Question: I'm trying to show data of count & percentage in a stacked bar with ggplot2. Data ist here
<URL>
I tried this:
'''
p <- colorList %>% ggplot(mapping = aes(x=factor(age, levels = c("young","old")),fill=factor(answer_correct, levels = c(0,1), labels = c("False","Correct"))))
'''
'''
p + geom_bar(stat="count", position="stack")+facet_grid(~condition)+labs(title="Colors",subtitle = "per setsize grouped by age", x="", y="Count answer correct", fill="Answer correct")+geom_text(aes(label = paste(..count..,"
",scales::percent(..count../1298,0.01))),position=position_stack(0.5),stat="count")
'''
as a result I receive:

The problem is that I use a fixed value of 1298 as the total value to calculate the percentage share ( which is unfortunately not true for all columns). So I'm looking for an internal variable of ggplot which I could use to access the sum per column or even better the percentage of the false/correct values per set size. But I was not able to figure out how to do this. Of cause I could summarise the data in advance but I thought there must be a solution inside of ggplot...If there is someone, who has an idea how I can fix my code I would highly appreciate it.
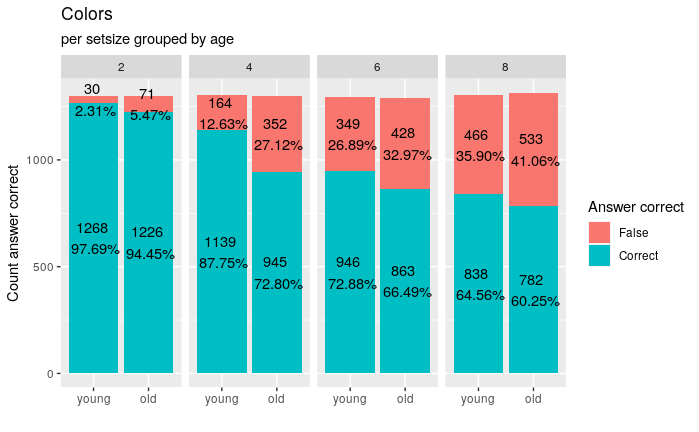
Answer: I would suggest this approach summarising values which can be an option for you:
'''
library(ggplot2)
library(dplyr)
#Data
colorList <- read.csv('https://raw.githubusercontent.com/oiramsch/CvsRWO/master/colorList.csv',stringsAsFactors = F)
#Aggregate
colorList %>% mutate(age=factor(age, levels = c("young","old")),
answer_correct=factor(answer_correct, levels = c(0,1))) %>%
group_by(age,condition,answer_correct) %>% summarise(N=n()) %>% ungroup() %>%
group_by(age,condition) %>%
mutate(Total=sum(N),Percent=N/Total,
Lab=paste0(N,' (',paste0(round(100*Percent,0),'%'),')')) -> Sums
#Plot
ggplot(Sums,aes(x=age,y=N,fill=answer_correct))+
geom_bar(stat='identity',position = position_stack())+
facet_wrap(.~condition,scales = 'free')+
geom_text(aes(label=Lab),position = position_stack(vjust = .5),size=3)+
geom_text(aes(y=Total,label=Total),vjust=-0.25,size=3)
'''
Output:
<URL>